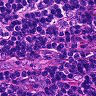
Metastatic tissue present: no